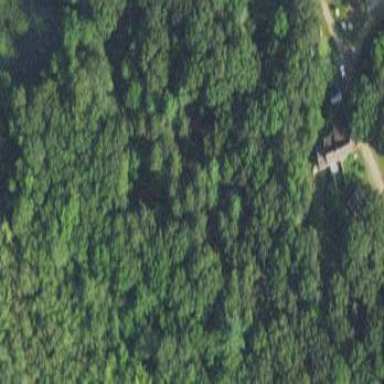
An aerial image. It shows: Woodland with needle-leaved trees.